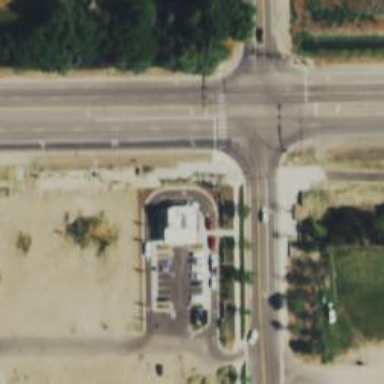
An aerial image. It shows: Marked crossing on the road.